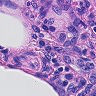
Metastatic tissue present: yes